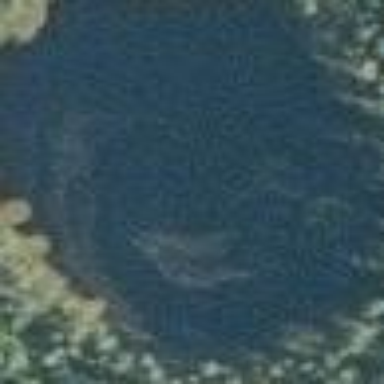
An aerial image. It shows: Pond surrounded by natural water.